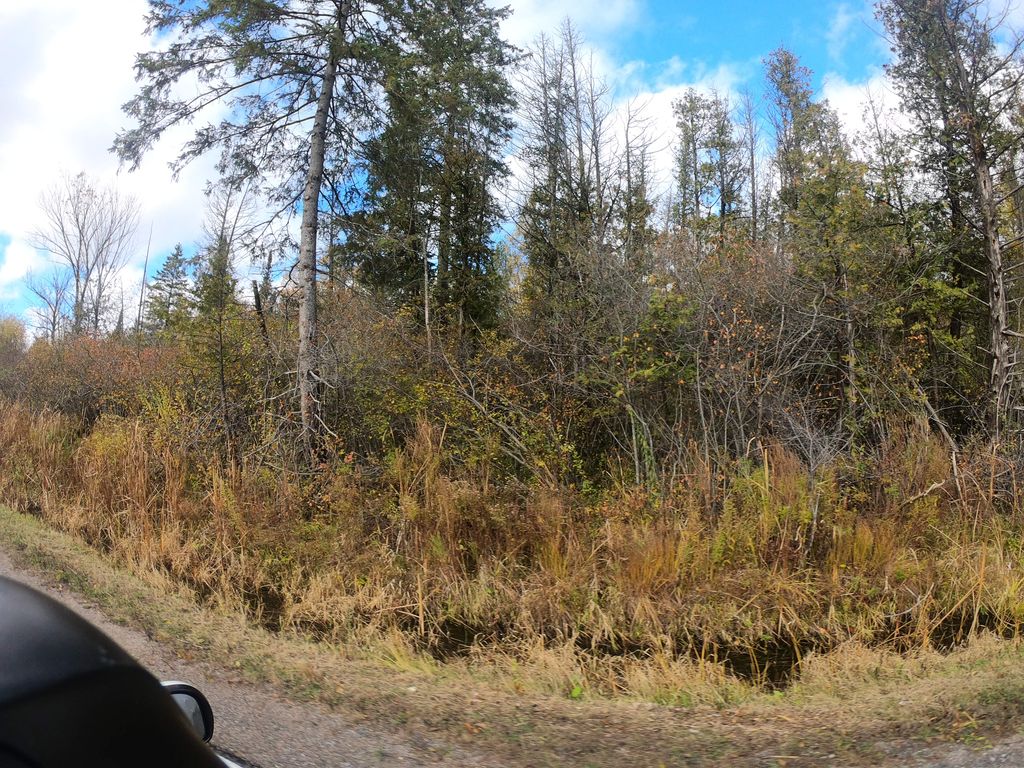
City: ottawa-gatineau